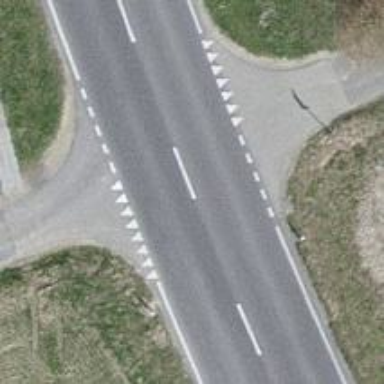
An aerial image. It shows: Road with "give way" sign.